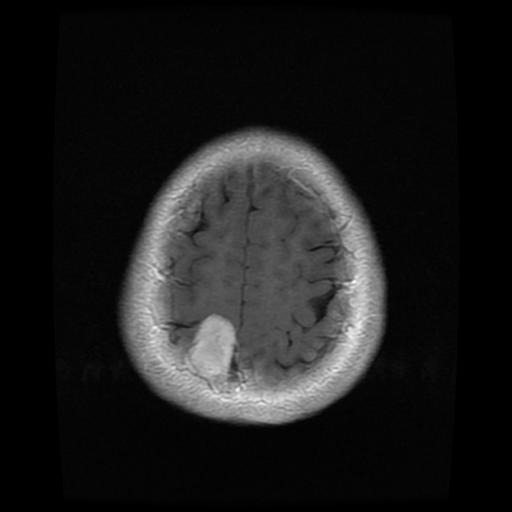
Label: meningioma